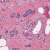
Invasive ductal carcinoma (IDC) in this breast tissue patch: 1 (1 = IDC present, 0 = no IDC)